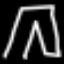
Label: pants